Field crop: maize
Growth stage: 2
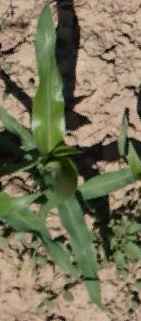
Species: maize